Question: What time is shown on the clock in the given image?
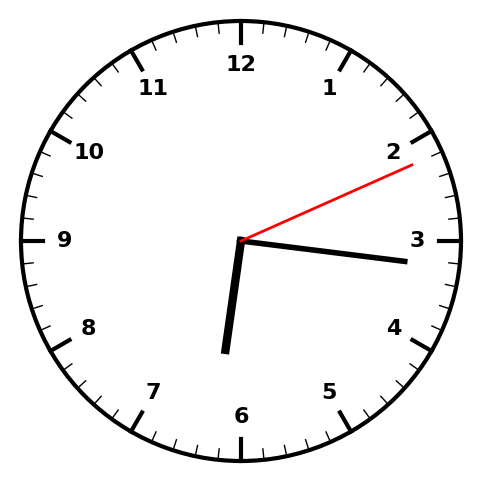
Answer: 06:16:11